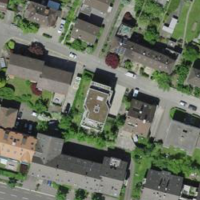
EUNIS habitat code: 54
Species observed at this site:
Cydonia oblonga